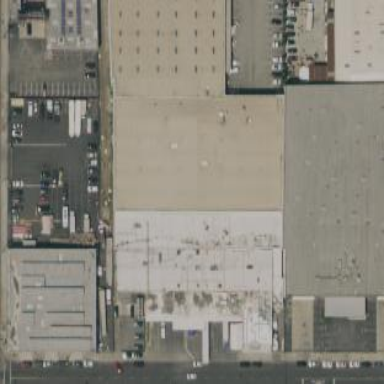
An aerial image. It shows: Industrial building.